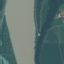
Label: River